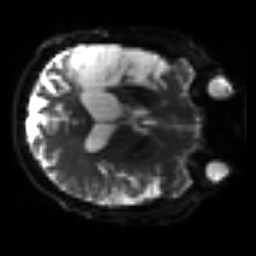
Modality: sbref
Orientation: axial
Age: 47
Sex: male
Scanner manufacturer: siemens
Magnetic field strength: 3 T
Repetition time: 3.2 s
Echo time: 0.081 s